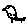
Label: bird